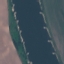
Label: River